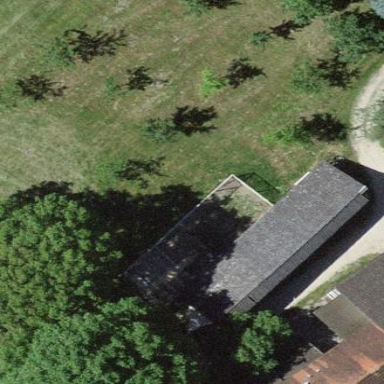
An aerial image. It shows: Barn.